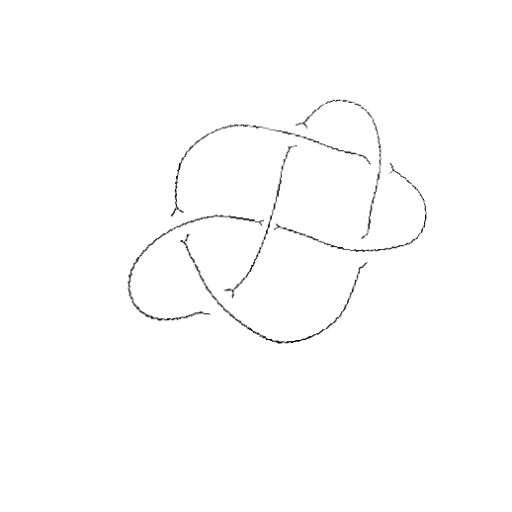
Crossing number: 6